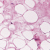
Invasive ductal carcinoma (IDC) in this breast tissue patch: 0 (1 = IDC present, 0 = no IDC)